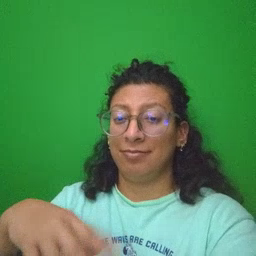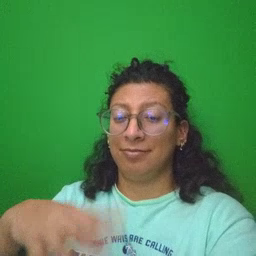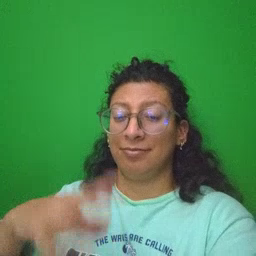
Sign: pretend